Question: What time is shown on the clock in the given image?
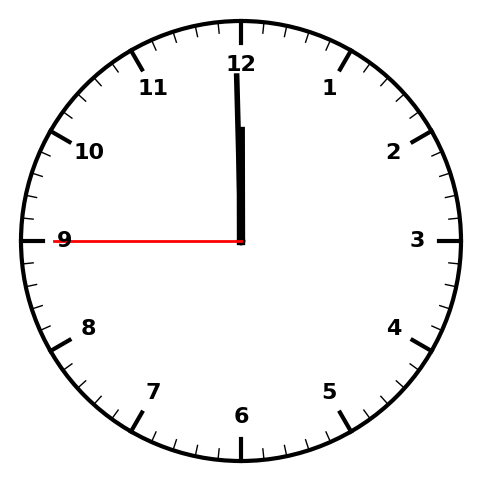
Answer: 11:59:45